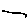
Label: line